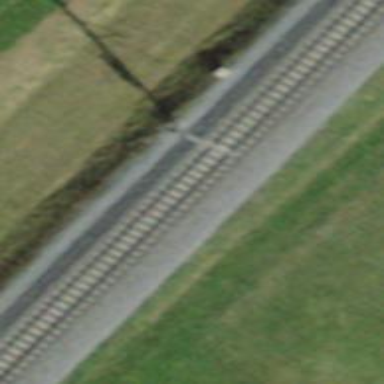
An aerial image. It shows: Narrow gauge railway with electrified contact lines.